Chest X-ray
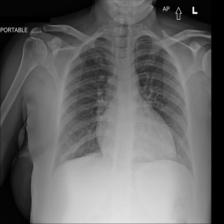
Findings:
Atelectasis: negative
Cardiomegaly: negative
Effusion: negative
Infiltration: positive
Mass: negative
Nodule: negative
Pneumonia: negative
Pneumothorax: negative
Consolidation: negative
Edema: negative
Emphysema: negative
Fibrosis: negative
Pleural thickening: negative
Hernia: negative